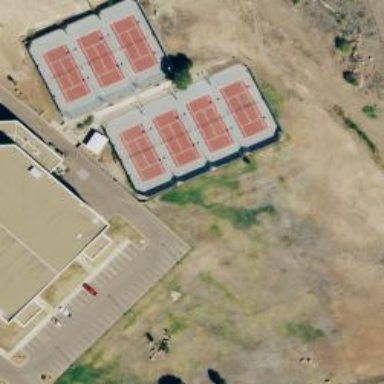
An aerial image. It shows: Tennis court on the leisure land pitch.